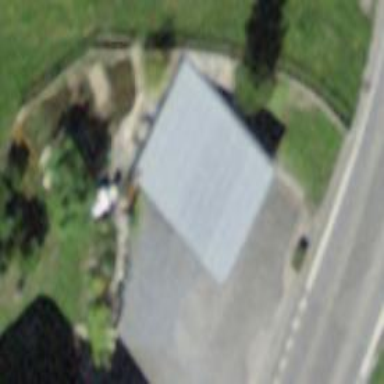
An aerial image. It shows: Carport structure.